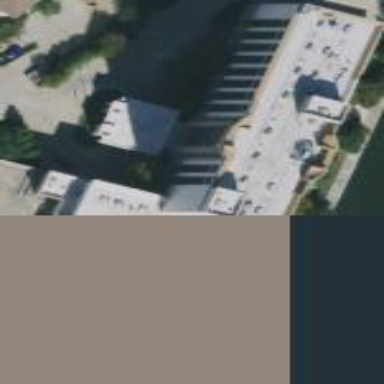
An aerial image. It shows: Hotel building with flat roof.